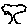
Label: tree